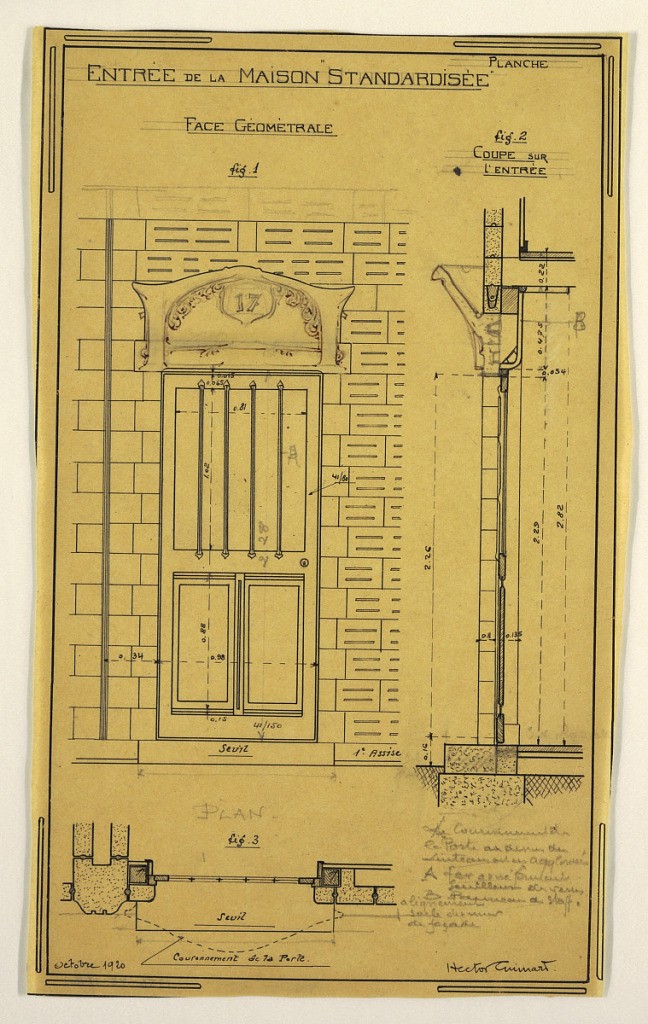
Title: Plate Illustrating Front Entrance of a Standard House (“Entrée de la Maison ‘Standardisée’”)
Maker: Hector Guimard, French, 1867–1942
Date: October 1920
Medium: Pen and black ink, graphite on tracing paper
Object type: Drawing
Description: Design for a mass-operational house by Guimard, detailing the front entrance.